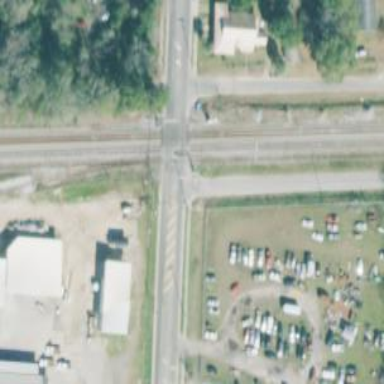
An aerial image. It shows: Railway spur junction.